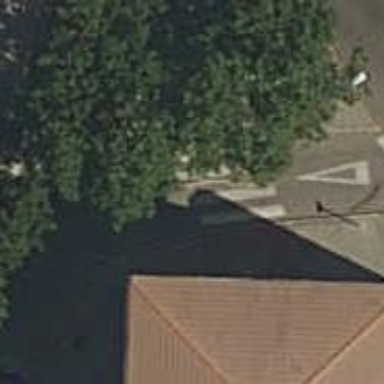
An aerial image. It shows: Zebra crossing on the road.